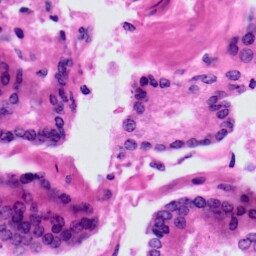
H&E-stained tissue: Prostate